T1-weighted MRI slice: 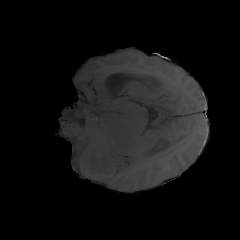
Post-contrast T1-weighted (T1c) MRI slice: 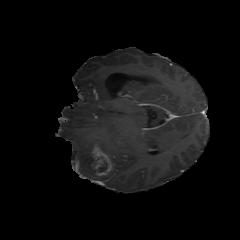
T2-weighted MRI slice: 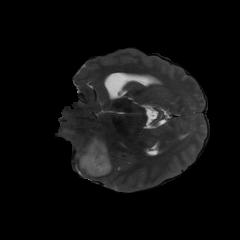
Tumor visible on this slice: yes